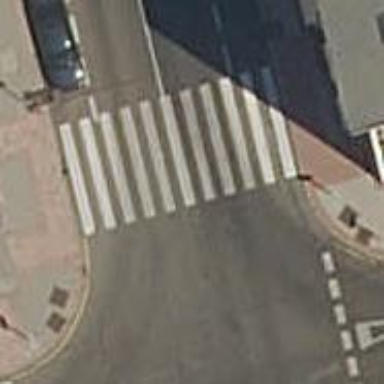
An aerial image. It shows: Uncontrolled crossing on the road.